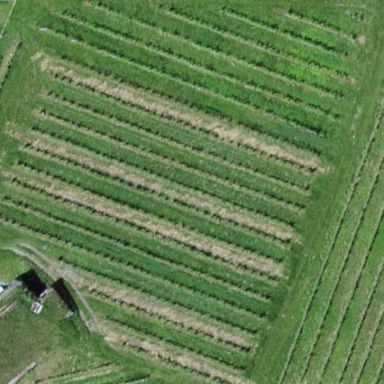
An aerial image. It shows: Vineyard.